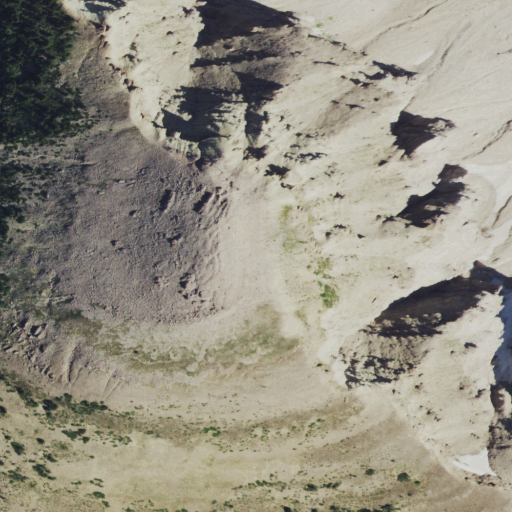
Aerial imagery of mountain in Wyoming named Mount Meek containing grassland, evergreen forest, shrub, and barren land